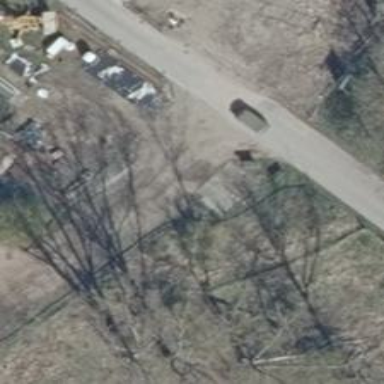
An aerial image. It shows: Weather shelter amenity designed to provide protection from the elements.